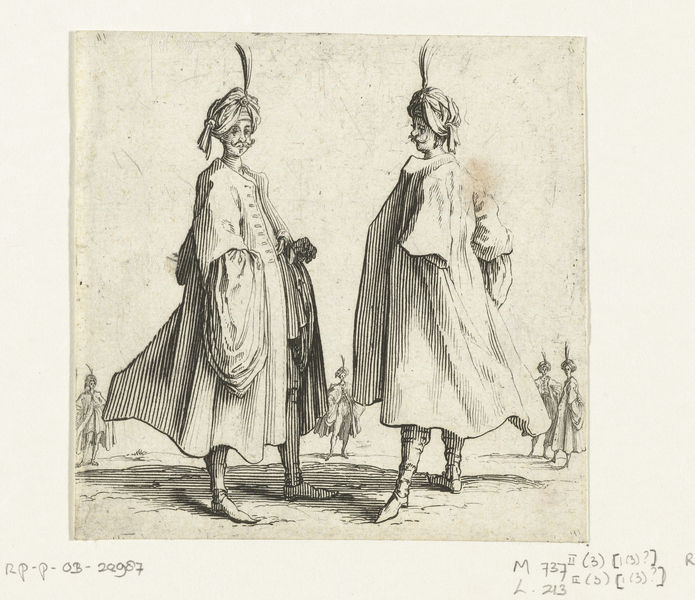
Titel: Twee mannen met tulbanden, van opzij gezien
Künstler: Jacques Callot
Standort: Amsterdam
Institution: Rijksmuseum
Schlagwörter: feder, umhang, weiß, handschuhe, hintergrund, männer, schmuck, schwarz, vordergrund, zeichnung, bart, schnurrbart, diener, federn, kleidung, boden, gewand, mantel, stehend, adel, gewänder, zwei, schuhe, füsse, spitz, zwei männer, streifen, knöpfe, gehrock, schnauzer, vier, druck, schwarz-weiß, stich, beschriftung, stiefel, begegnung, turban, schraffierung, türkei, turbane, schnurrbärte, husaren, berechnung, mathematik, türken, elite, inder, annotation, spitzschuhe, federn am hut